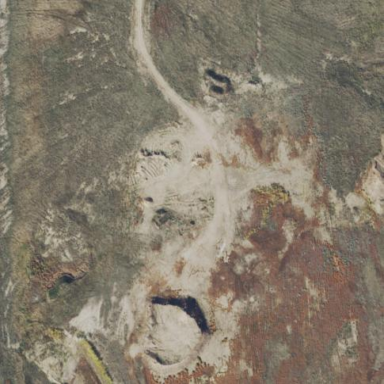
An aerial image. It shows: Quarry area.